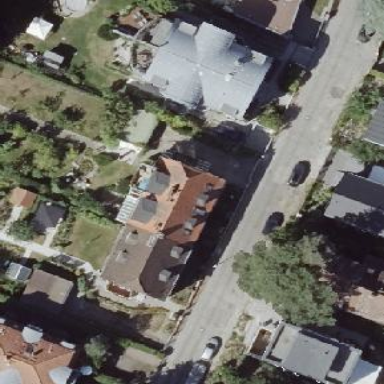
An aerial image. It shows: Semidetached house.